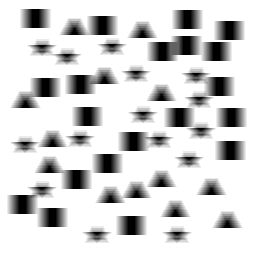
Squares: 20
Triangles: 13
Stars: 15
Total shapes: 48